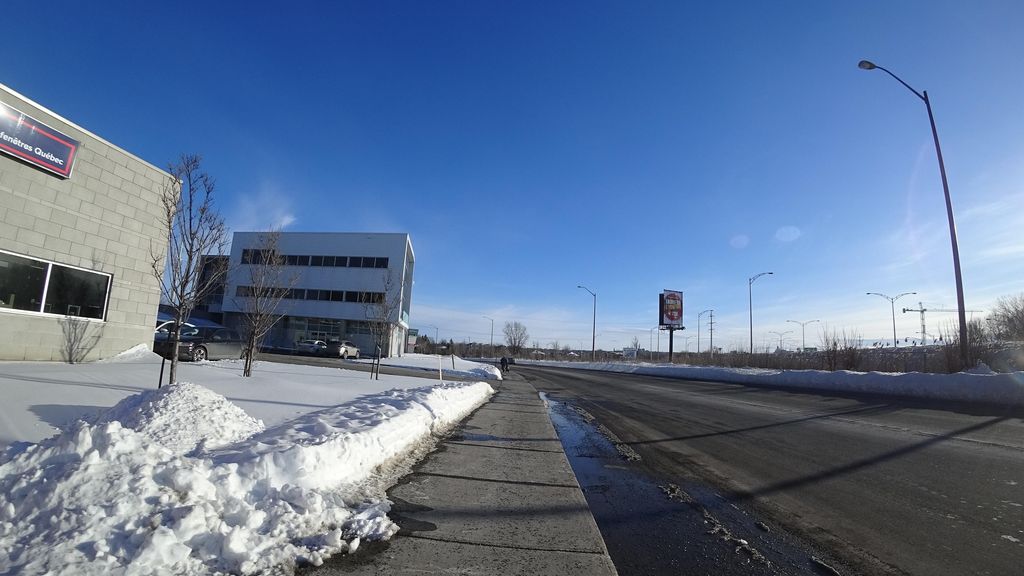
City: quebec_city